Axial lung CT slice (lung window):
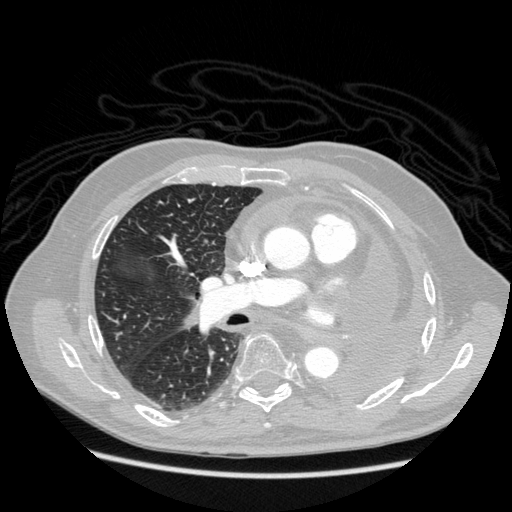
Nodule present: no